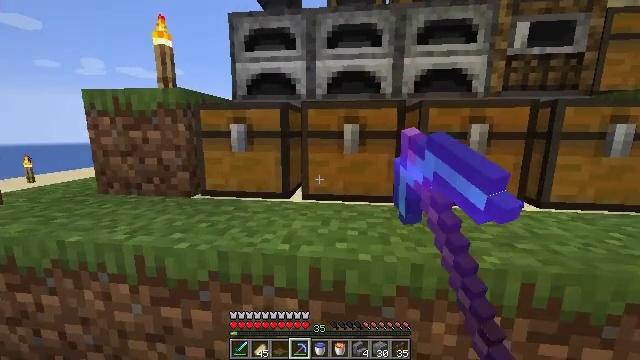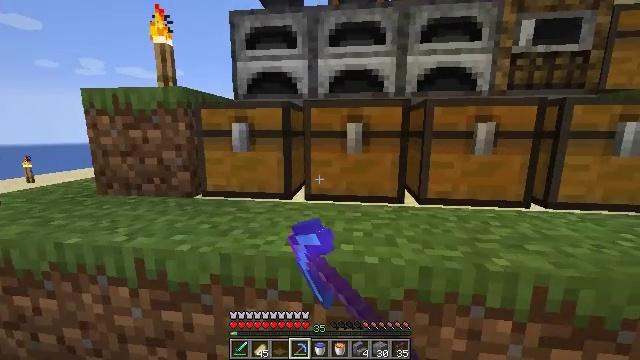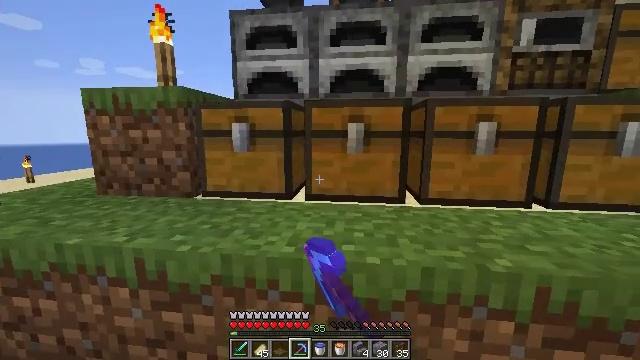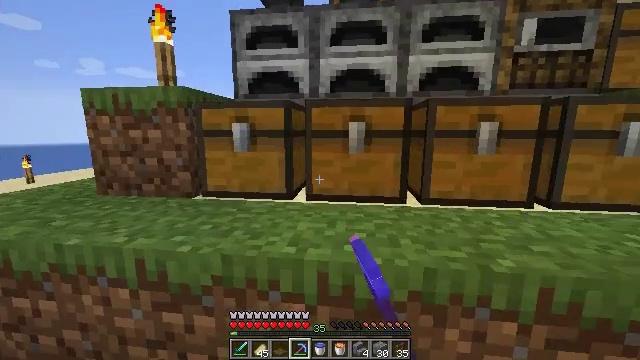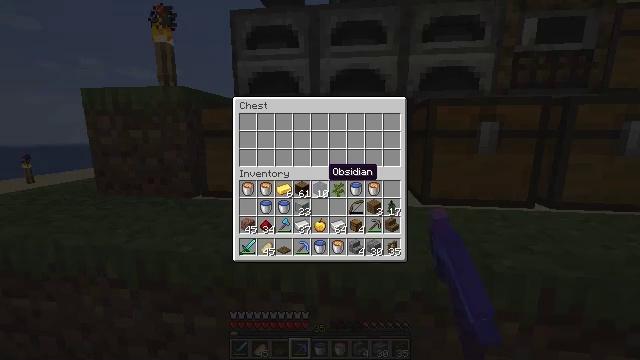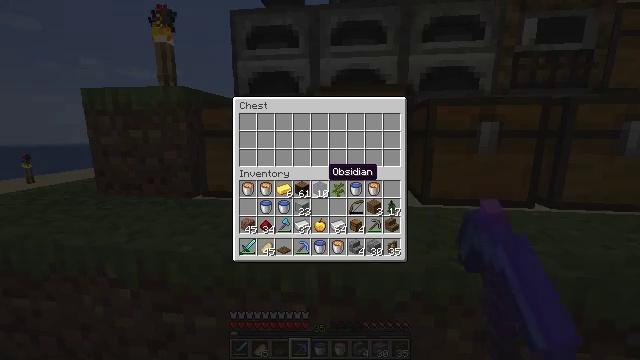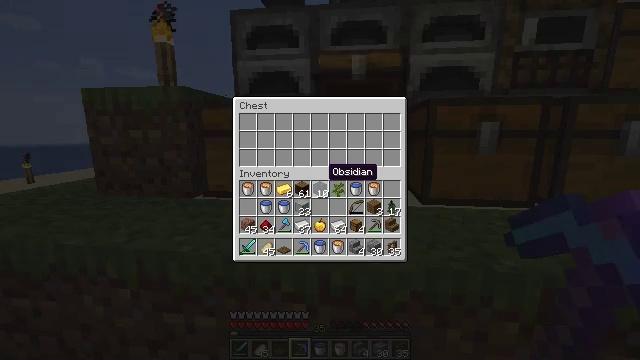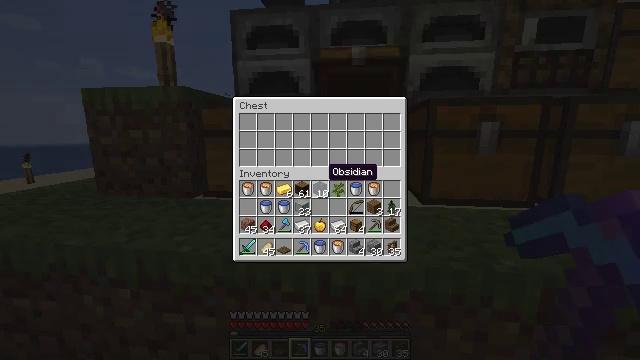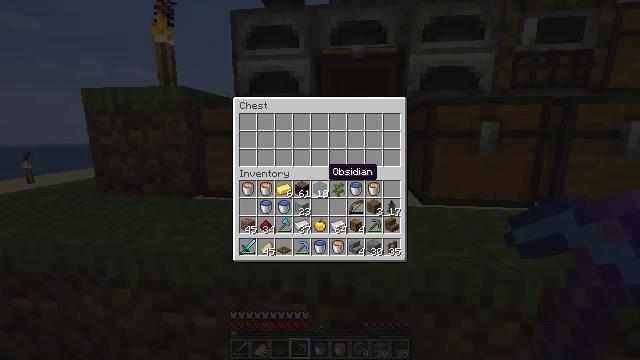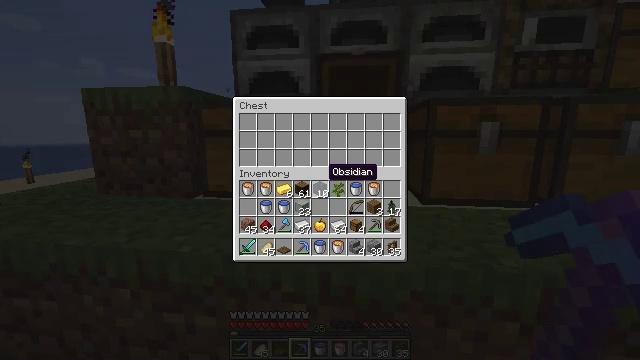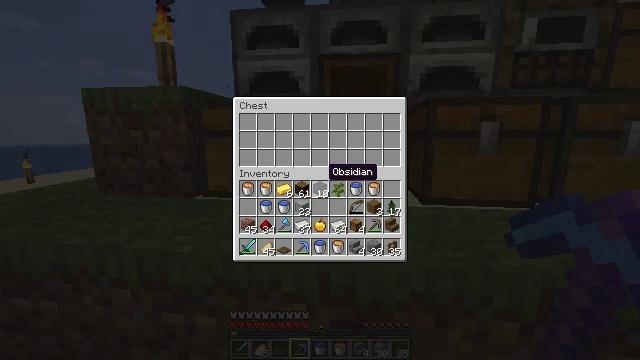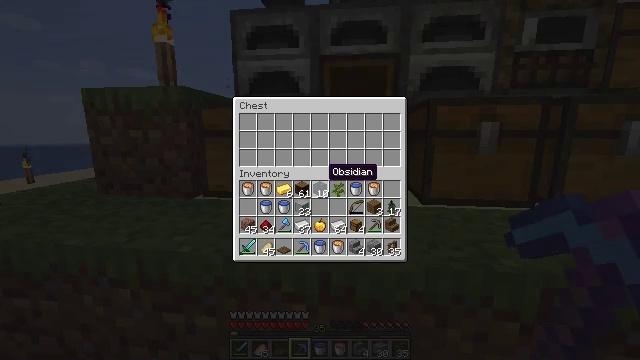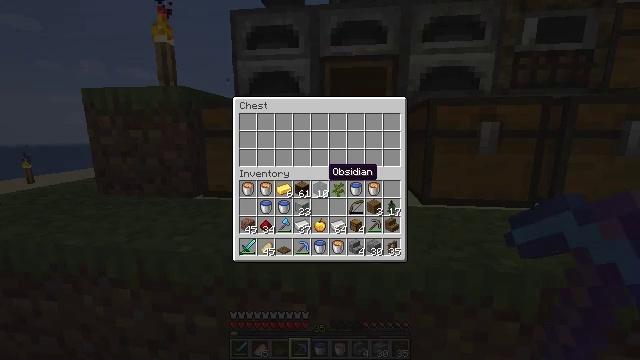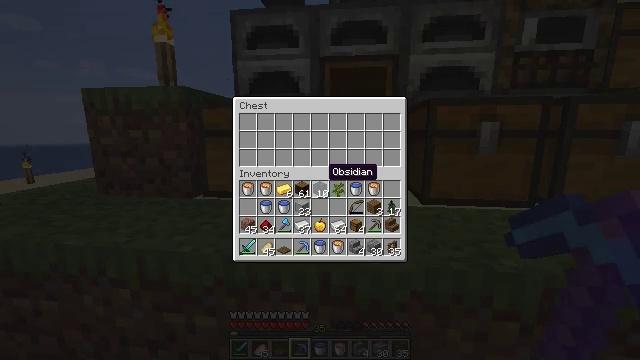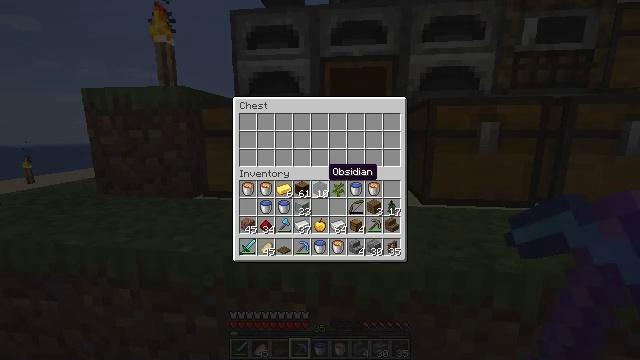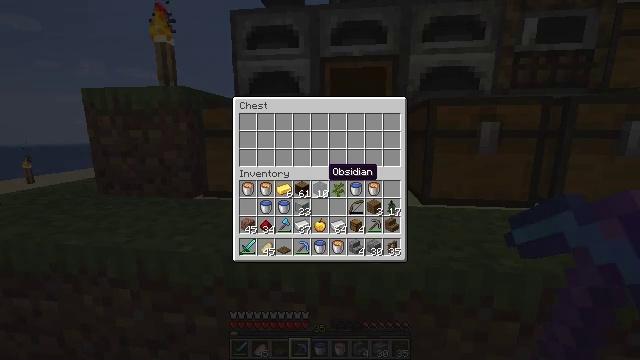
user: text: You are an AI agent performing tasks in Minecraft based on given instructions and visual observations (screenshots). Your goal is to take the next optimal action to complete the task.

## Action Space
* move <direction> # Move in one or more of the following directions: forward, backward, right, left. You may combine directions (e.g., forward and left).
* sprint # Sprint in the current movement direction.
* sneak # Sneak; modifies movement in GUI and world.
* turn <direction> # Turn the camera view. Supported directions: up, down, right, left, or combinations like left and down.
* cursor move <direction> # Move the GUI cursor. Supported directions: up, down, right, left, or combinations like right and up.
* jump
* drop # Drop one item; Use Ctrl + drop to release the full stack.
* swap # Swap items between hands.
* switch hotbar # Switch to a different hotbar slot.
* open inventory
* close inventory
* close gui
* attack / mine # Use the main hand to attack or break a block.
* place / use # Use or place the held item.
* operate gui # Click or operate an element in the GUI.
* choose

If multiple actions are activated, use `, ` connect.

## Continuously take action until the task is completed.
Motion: motion action
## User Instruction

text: Create flint and steel using flint and iron on the crafting table.
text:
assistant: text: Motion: use / place
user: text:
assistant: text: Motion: use / place
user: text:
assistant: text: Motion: no_op
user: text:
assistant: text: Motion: open gui
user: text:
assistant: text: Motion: no_op
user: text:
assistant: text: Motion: no_op
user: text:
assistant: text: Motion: no_op
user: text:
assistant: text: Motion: no_op
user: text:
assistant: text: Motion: no_op
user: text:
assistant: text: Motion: no_op
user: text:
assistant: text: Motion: no_op
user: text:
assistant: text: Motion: no_op
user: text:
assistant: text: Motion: no_op
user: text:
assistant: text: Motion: no_op
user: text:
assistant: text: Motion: no_op
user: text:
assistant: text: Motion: no_op
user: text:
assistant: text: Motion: no_op
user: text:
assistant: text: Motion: no_op
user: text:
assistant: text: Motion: no_op
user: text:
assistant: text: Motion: no_op
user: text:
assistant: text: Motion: no_op
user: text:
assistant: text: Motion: no_op
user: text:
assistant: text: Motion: no_op
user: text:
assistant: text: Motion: close gui
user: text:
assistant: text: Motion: no_op
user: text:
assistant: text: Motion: turn right and down
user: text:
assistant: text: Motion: turn right
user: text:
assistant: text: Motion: turn right
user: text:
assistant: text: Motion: turn right
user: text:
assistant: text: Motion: turn right